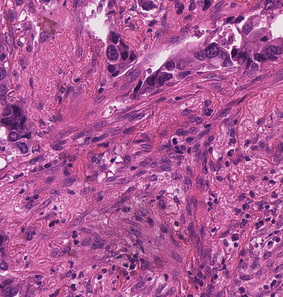
Tumor epithelial tissue: yes
Tumor-associated stroma tissue: yes
Normal tissue: no